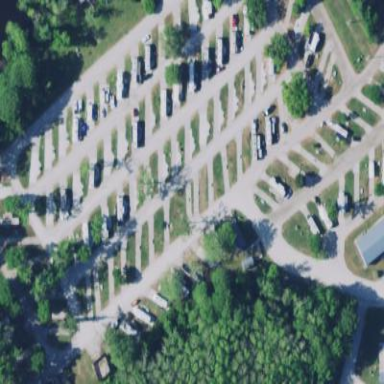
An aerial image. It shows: Campsite for tourism.